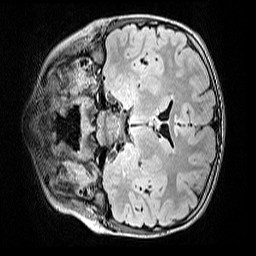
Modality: FLAIR
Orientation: coronal
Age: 9
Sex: male
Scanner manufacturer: siemens
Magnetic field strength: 3 T
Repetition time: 5 s
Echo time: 0.388 s